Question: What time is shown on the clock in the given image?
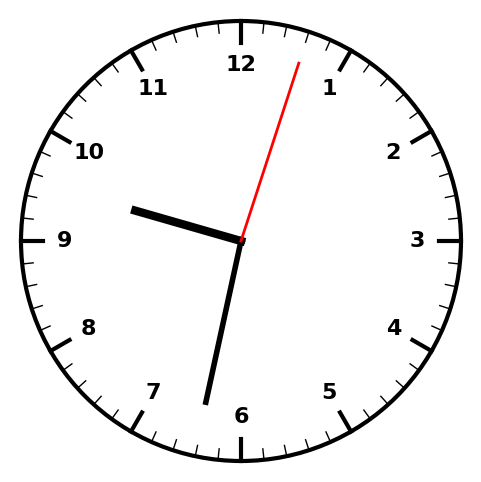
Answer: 09:32:03